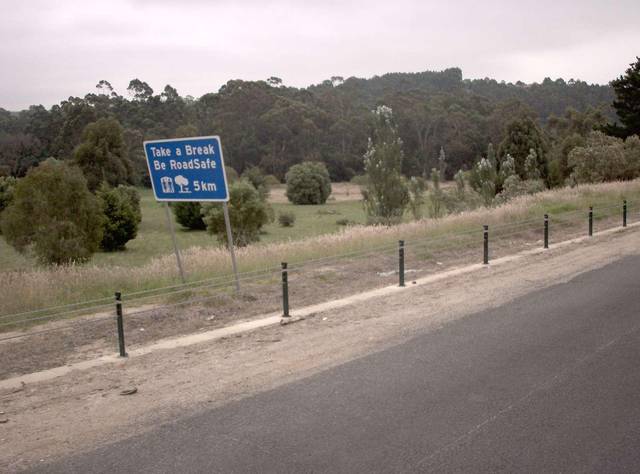
Region: Australia
Coordinates: -38.188, 146.281